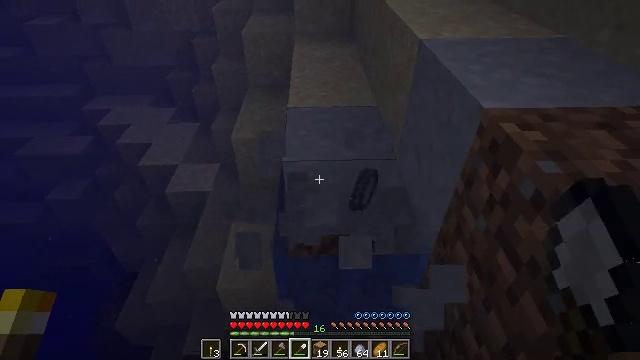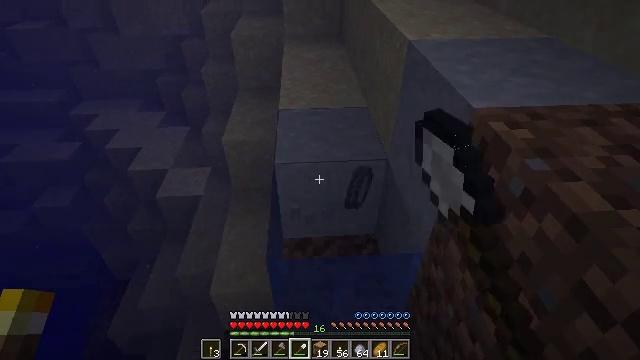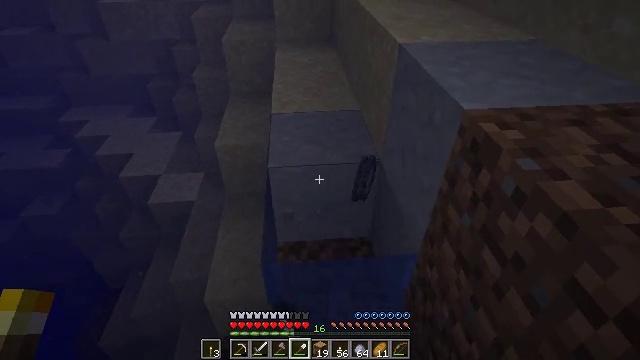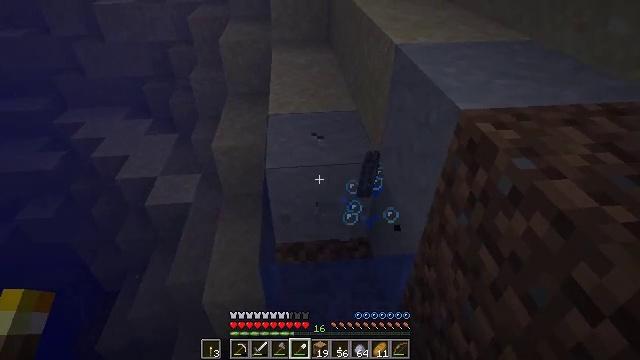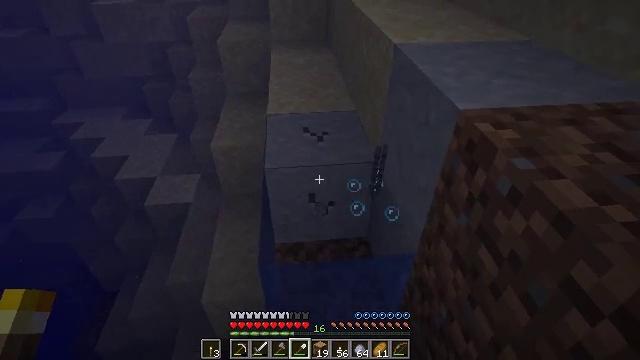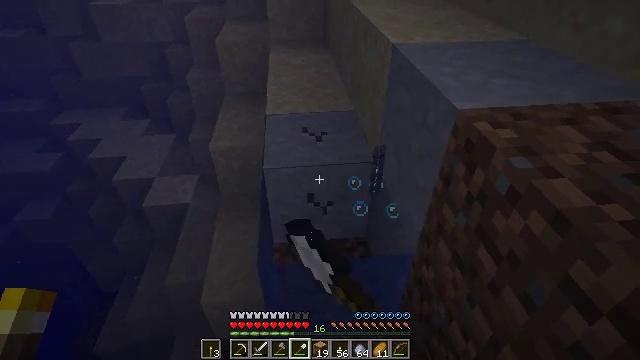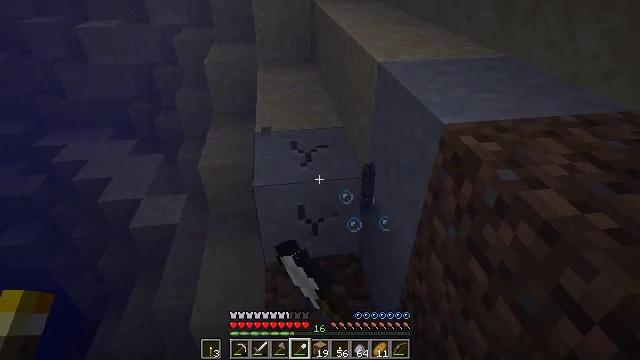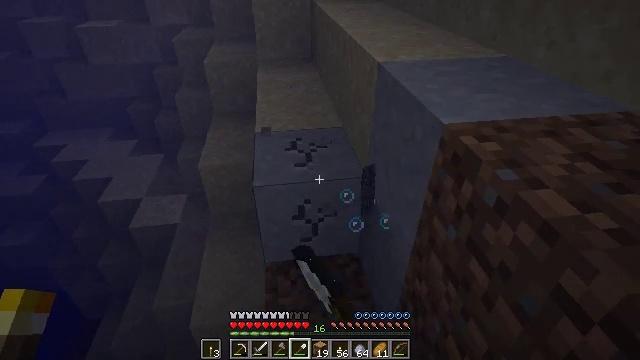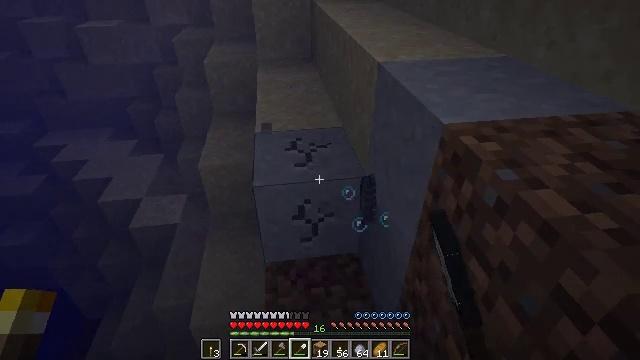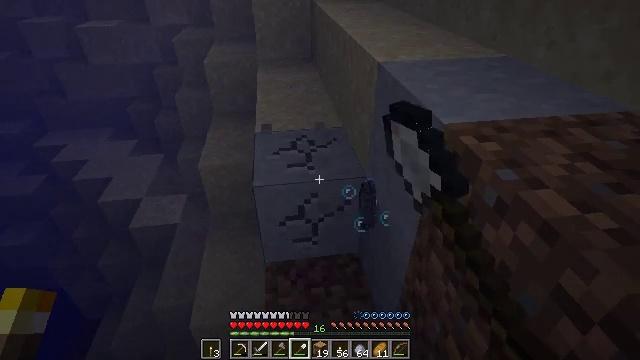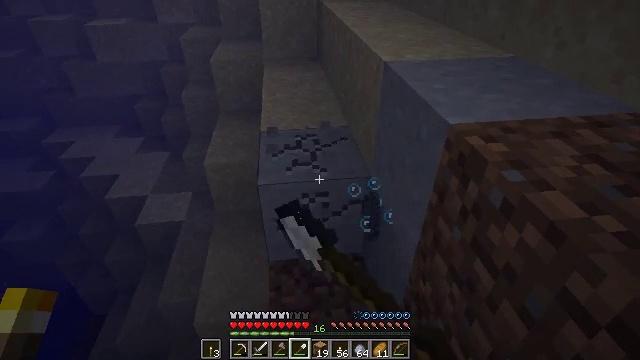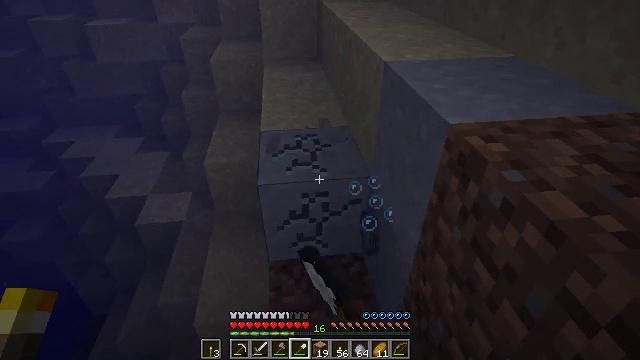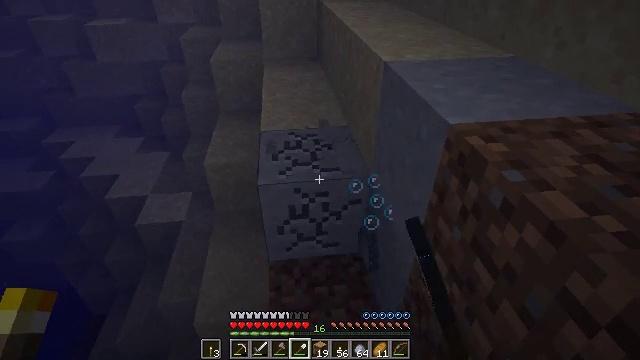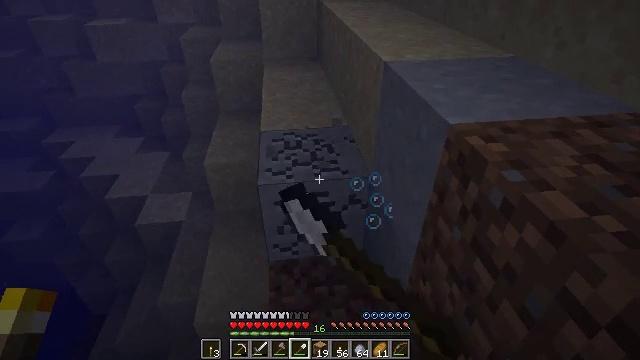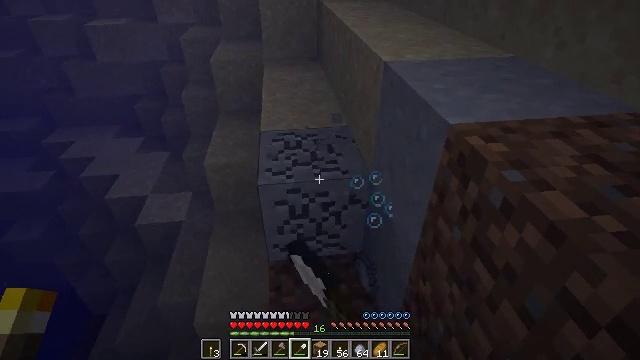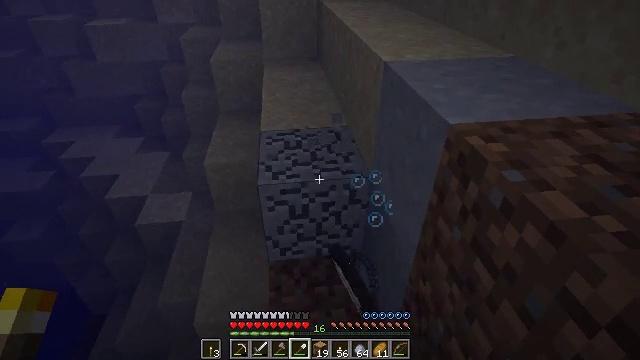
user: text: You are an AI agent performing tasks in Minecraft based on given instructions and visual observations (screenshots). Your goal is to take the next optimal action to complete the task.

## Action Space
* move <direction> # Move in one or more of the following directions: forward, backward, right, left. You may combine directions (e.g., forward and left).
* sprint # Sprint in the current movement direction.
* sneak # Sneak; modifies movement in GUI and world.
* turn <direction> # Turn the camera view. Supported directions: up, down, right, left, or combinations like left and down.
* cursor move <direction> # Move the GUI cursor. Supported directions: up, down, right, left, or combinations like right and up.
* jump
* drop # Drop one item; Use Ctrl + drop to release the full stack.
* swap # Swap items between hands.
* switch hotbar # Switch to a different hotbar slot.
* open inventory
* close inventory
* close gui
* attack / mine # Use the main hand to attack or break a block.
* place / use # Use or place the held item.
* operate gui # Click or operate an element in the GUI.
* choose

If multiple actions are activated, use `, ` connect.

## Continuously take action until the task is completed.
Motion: motion action
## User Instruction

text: Collect clay by holding down the left mouse button.
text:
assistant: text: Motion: turn right, attack / mine
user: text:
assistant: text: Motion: turn right, attack / mine
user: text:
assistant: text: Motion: attack / mine
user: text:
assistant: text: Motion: attack / mine
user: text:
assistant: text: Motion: attack / mine
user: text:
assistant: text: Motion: turn right and up, attack / mine
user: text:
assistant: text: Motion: attack / mine
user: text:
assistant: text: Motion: attack / mine
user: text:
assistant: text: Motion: attack / mine
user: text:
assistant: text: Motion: turn left, attack / mine
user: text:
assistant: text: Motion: attack / mine
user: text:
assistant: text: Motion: attack / mine
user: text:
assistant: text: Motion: attack / mine
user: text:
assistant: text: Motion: attack / mine
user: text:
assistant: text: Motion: attack / mine
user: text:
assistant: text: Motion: attack / mine
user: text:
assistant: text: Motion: attack / mine
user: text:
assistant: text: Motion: attack / mine
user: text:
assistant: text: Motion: turn right, attack / mine
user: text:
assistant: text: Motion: turn right, attack / mine
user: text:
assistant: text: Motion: turn right, attack / mine
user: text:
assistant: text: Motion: turn right and up, attack / mine
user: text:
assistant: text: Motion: attack / mine
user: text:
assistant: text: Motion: attack / mine
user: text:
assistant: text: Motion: attack / mine
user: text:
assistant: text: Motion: attack / mine
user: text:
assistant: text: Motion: attack / mine
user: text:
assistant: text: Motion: attack / mine
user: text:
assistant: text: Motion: attack / mine
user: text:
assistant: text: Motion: attack / mine